Question: I have a custom view with the following drawing code:
'''
@Override
protected void onDraw(Canvas canvas)
{
super.onDraw(canvas);
canvas.drawColor(Color.BLACK);
mPaint.setColor(Color.GREEN);
canvas.drawRect(0, 0, 100, 100, mPaint);
mPaint.setColor(Color.BLUE);
canvas.drawCircle(100, 100, 100, mPaint);
}
'''
This should draw a square, and then a circle that is twice the size of the square, centred on one of its corners. Instead the circle is the same size as the square.
In other words. It should look like the image on the left, but it actually looks like the image on the right. What gives?

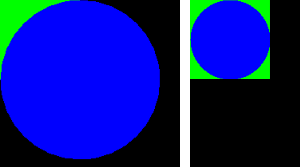
Answer: Ok, after testing, this appears to be a bug in the GUI layout editor. I was assuming this would match the results on the device since they actually run the code... and it's a very weird bug that it only affects circles!
Also it is a more complicated bug than just doubling the values. Sometimes drawCircle() draws an ellipse!
Anyway it works as expected on the device.